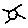
Label: sun